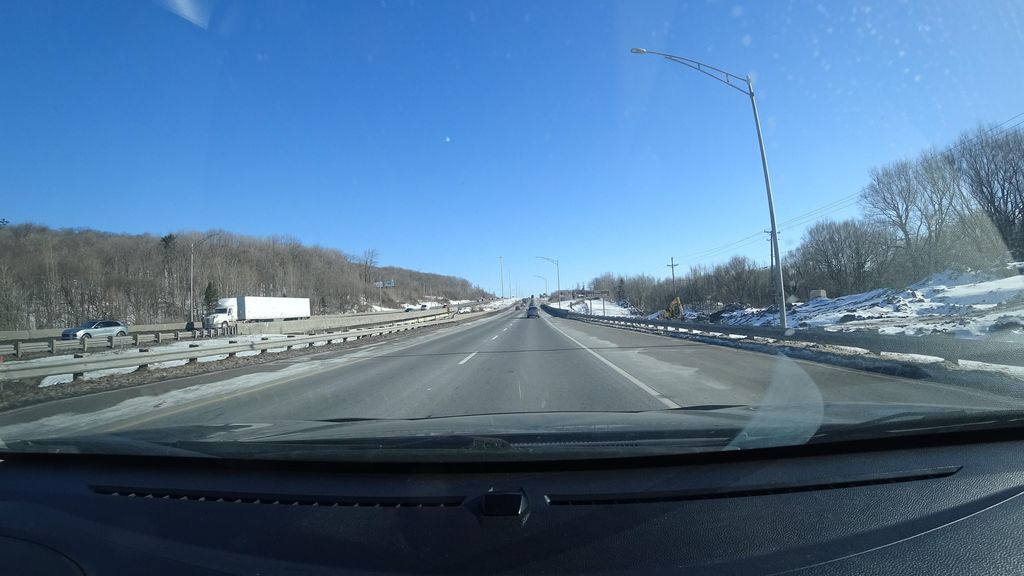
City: quebec_city